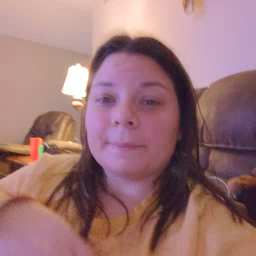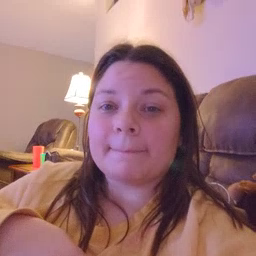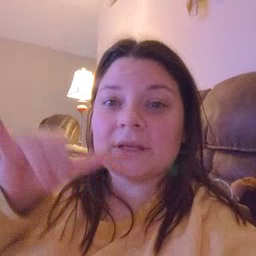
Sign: yesterday